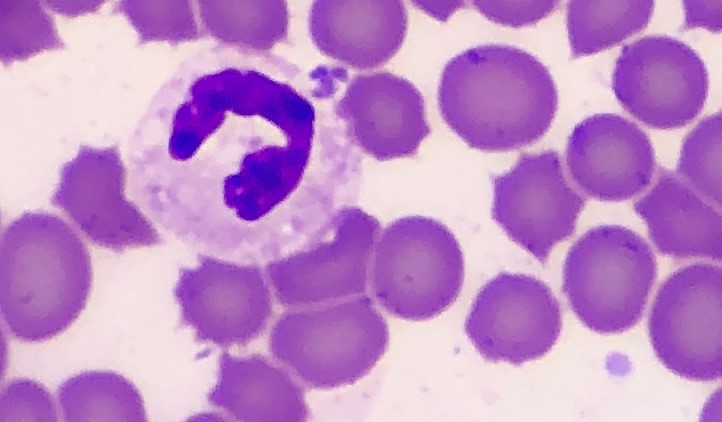
White blood cell type: Neutrophil